Question: I have to develop an application that display some information about the possessor of the phone in case of loss. So my first screen must look like this :
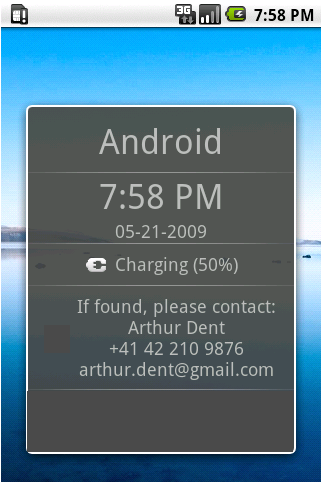
Answer: Actually you want to use services in a widget I think.
But for the screen You can simply use xml. Make a table view or Linear Layout will work too. Add the data and display it.